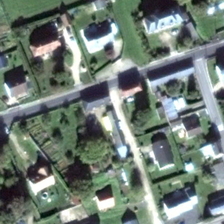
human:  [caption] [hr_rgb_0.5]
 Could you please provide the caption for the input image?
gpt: some roads divid the residential which includes some trees and lawn .

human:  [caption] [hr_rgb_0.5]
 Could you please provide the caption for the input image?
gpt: this neighborhood is separated by several roads .

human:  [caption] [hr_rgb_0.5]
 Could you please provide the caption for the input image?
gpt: houses are built on both sides of the road with a garden each .

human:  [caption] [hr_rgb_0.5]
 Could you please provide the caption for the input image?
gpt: houses are built on both sides of the road with a garden each .

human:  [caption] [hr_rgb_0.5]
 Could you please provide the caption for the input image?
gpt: some buildings and many green plants are in a medium residential area .